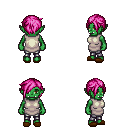
a pixel art fantasy rpg character, female body template, orc, green skin, white tunic, metal pants, pink pixie cut hairstyle, brown slippers, four views (front, back, left, right), 2x2 character sprite sheet, small pixel art, hard edges, no anti-aliasing